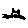
Label: cat